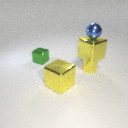
small yellow metal cylinder behind large yellow metal cube